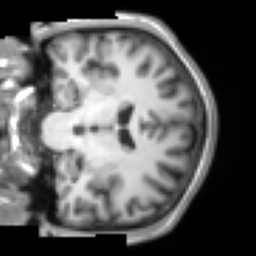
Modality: T1w
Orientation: coronal